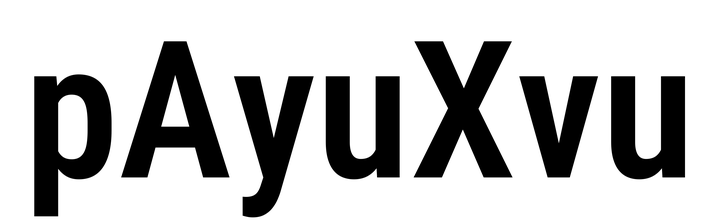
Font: Roboto_Condensed_SemiBold